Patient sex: M
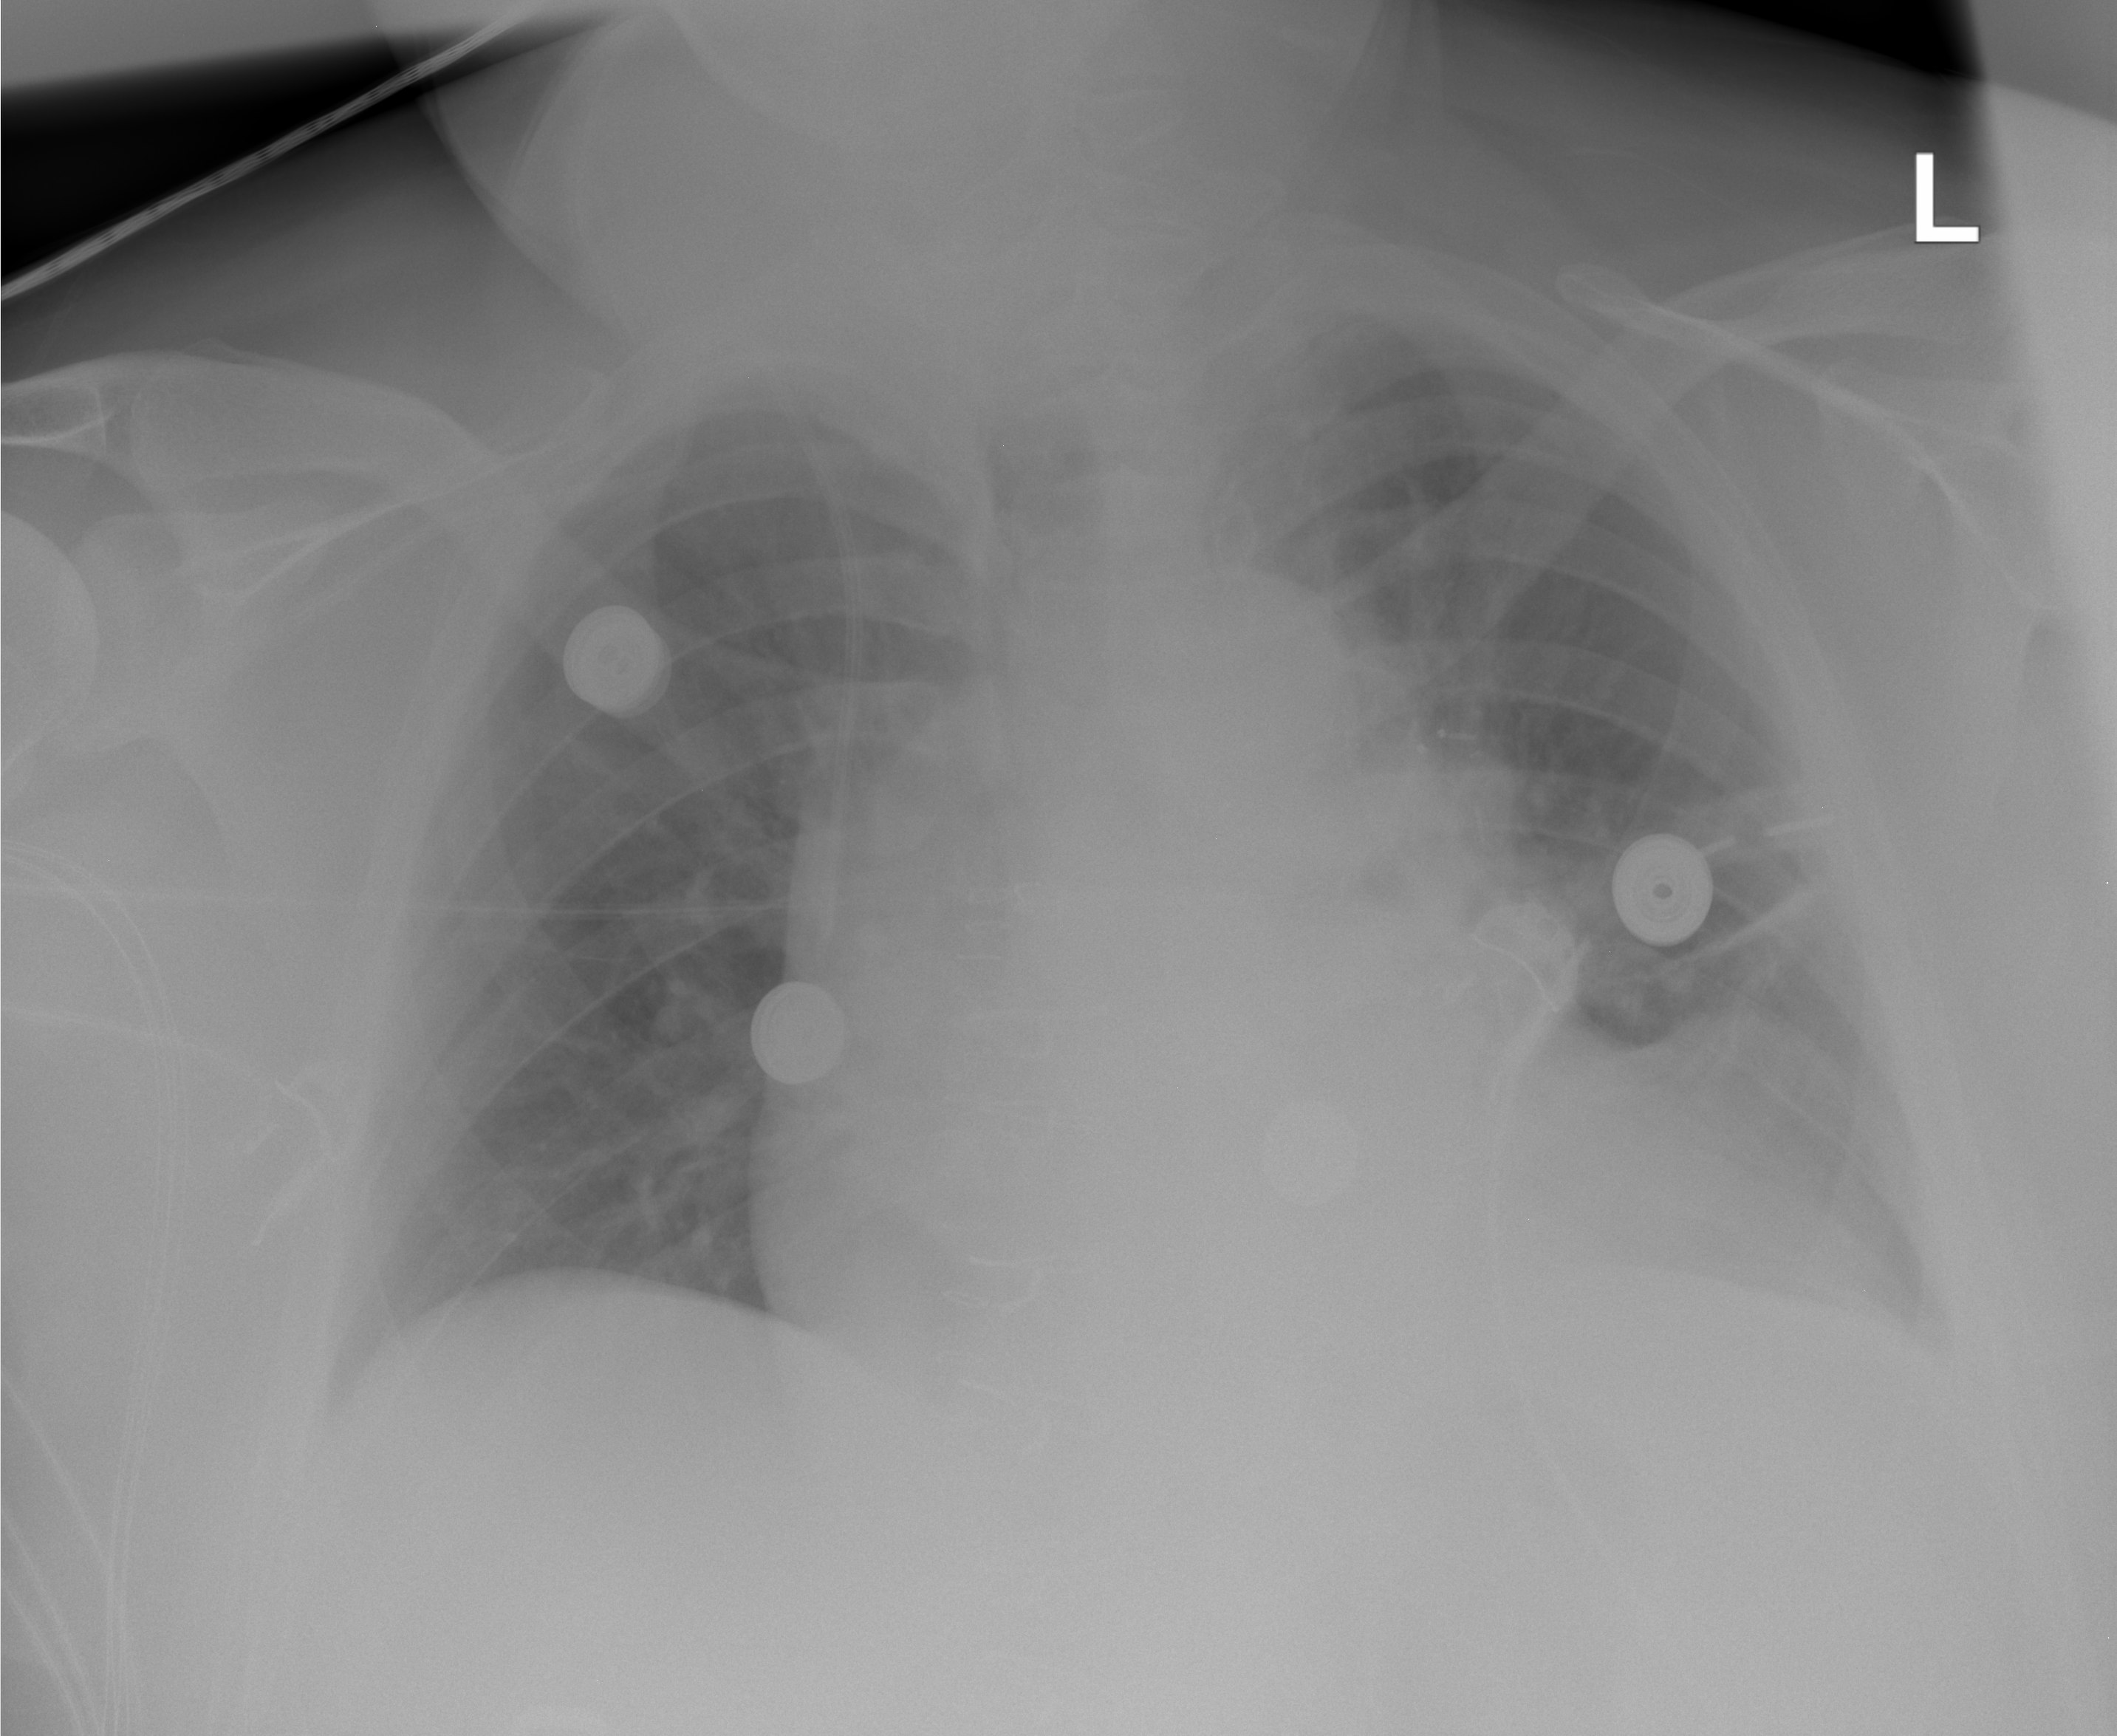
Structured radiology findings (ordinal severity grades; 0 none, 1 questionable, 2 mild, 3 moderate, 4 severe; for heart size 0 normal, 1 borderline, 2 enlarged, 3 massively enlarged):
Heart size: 1
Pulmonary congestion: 2
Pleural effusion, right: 0
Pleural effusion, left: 0
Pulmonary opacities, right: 0
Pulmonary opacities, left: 0
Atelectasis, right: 0
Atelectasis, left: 3